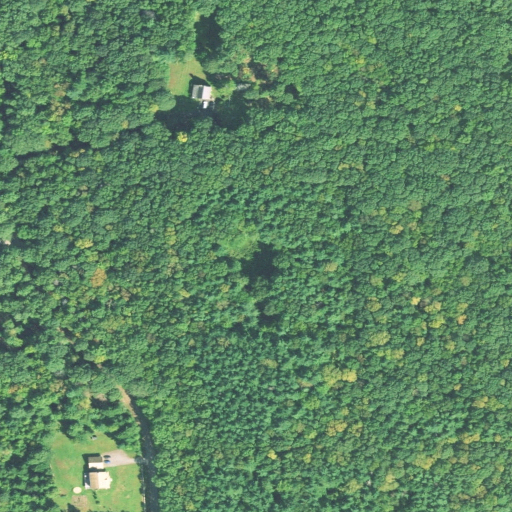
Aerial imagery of mountain in Connecticut named Morse Hill containing deciduous forest, mixed forest, evergreen forest, low intensity development, and open development